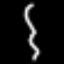
Label: squiggle